Question: I have n number of Sub-folders with images. I want to move all the images to Main Folder for organize them correctly.
'''
C:\Users\HP\Downloads\NeoDownloader\Book Cover\fc02.deviantart.net\fs17\i\2007\225\9\0\front_cover_of_myths_book_by_cathydelanssay.jpg
C:\Users\HP\Downloads\NeoDownloader\Book Cover\fc02.deviantart.net\fs30\i\2008\092\8\7\The_Seagull_by_rei_i.jpg
'''
Like the above location, I have more then 2000 image. I want to move all those images in one main Folder.
If the folders names are constant I can Write Batch File. But Those sub-folders are not the same. So I can't specify in the batch file. Its difficult to move without Coding. So help me to organize the Images in My Computer.
1. All images are jpg format only
2. List item last folder contain only few of images, other subfolders not have image file.

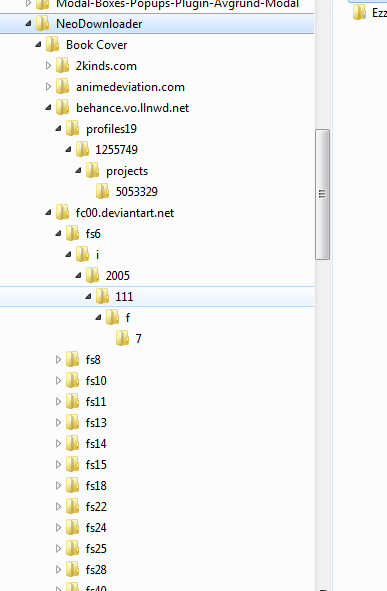
Answer: '''
@echo off
setlocal enableextensions
set "inputFolder=C:\Users\HP\Downloads\NeoDownloader"
set "outputFolder=c:\somewhere"
for /r "%inputFolder%" %%a in (*.jpg) do (
if not exist "%outputFolder%\%%~nxa" (
move "%%~fa" "%outputFolder%"
) else (
for /f "delims=" %%b in ('dir /b "%outputFolder%\%%~na_~[*]%%~xa" 2^>nul ^| find /c /v ""') do (
move "%%~fa" "%outputFolder%\%%~na_~[%%b]%%~xa"
)
)
)
'''
Do a recursive enumeration of the files. For each file found, if it does not exist in target folder, move to target. If there is a file with the same name, it is moved with an incremental file name. Not bulletproof but should do the work.